Question: I have jquery.js, backbone.js ,underscore.js inlcuded in my html header (I can see these files from browser)
'''
<script type='text/javascript'>
(function($){
var Student= Backbone.Model.extend({
initialize: function(){
console.log("studentis createrd");
}
});
var students= Backbone.Collection.extend({
model: Student
});
console.log(students.models);
})(jQuery);
</script>
'''
I got this error message

:html header
'''
<script src="/static/js/jquery.js" type="text/javascript"> </script>
<script src="/static/js/backbone.js" type="text/javascript"></script>
<script src="/static/js/underscore.js" type="text/javascript"></script>
'''
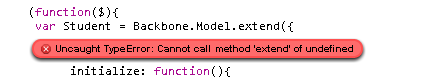
Answer: First you need to make sure that Backbone is loaded properly --
The order should be
'''
---> jQuery
---> underscore
---> backbone
'''
Next need to create a
You cannot operate directly on the Model or Collection before creating an instance of it.
'''
(function ($) {
var Student = Backbone.Model.extend({ // Created a Student model
initialize: function () {
console.log("studentis createrd");
}
});
var Students = Backbone.Collection.extend({ // Create a Students collection
model: Student
});
var student = new Student(); // Create a instance of Student model
var students = new Students(); // New instance of Students collection
students.add(student); // Add a model to the collection
console.log(students.models);
})(jQuery);
'''
<URL>